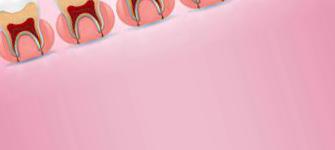
Condition: Caries